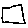
Label: square